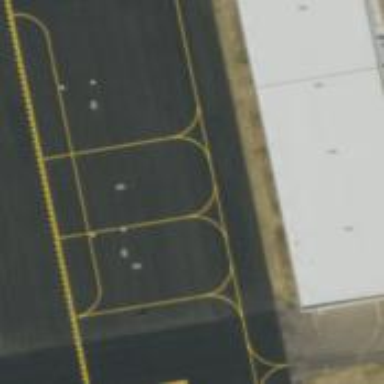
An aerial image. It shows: Image of taxiway at airport.